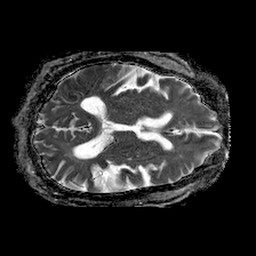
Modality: ADC
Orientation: axial
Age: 61
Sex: male
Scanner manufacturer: philips
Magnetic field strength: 1.5 T
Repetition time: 4.6 s
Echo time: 0.09478 s